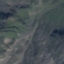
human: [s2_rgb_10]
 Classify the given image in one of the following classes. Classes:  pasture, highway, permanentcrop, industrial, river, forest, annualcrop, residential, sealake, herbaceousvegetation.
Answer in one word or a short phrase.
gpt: HerbaceousVegetation